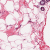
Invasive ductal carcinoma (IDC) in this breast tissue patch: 0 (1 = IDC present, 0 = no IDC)